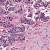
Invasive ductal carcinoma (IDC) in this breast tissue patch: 1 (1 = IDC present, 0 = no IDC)